Question: I want to read my text file line by line and then save to the postgresql database.But I got these ERRORS.
'''
"Warning: pg_query() [function.pg-query]: Query failed: ERROR: syntax error at or near "," LINE 2: VALUES (1113, , 21, , ); ^ in C:\xampp\htdocs\phpsave\index.php on line 28
ERROR: syntax error at or near "," LINE 2: VALUES (1113, , 21, , ); ^1114rejie23Dimakita300000
Warning: pg_query() [function.pg-query]: Query failed: ERROR: syntax error at or near "," LINE 2: VALUES (1114, , 23, , ); ^ in C:\xampp\htdocs\phpsave\index.php on line 28
ERROR: syntax error at or near "," LINE 2: VALUES (1114, , 23, , ); ^1115James24Dimakita2300000
Warning: pg_query() [function.pg-query]: Query failed: ERROR: syntax error at or near "," LINE 2: VALUES (1115, , 24, , ); ^ in C:\xampp\htdocs\phpsave\index.php on line 28
ERROR: syntax error at or near "," LINE 2: VALUES (1115, , 24, , ); ^"
'''
What's wrong in my code ? Here is my sample text file:

'''
<?php
$host = "host=localhost";
$port = "port=5432";
$dbname = "dbname=sample";
$credentials = "user=postgres password=12345";
$fh = fopen('C:/Users/DecryptDcode/Desktop/james.txt','r');
$db = pg_connect("$host $port $dbname $credentials");
if(!$db){
echo "Error : Unable to open database\n";
} else {
echo "Opened database successfully\n";
}
while (!feof($fh) ) {
$line_of_text = fgets($fh);
$parts = explode('|', $line_of_text);
print $parts[0] . $parts[1]. $parts[2] . $parts[3]. $parts[4]. "<BR>";
$sql =<<<EOF
INSERT INTO COMPANY (ID,NAME,AGE,ADDRESS,SALARY)
VALUES ($parts[0], $part[1], $parts[2], $part[3], $part[4]);
EOF;
$ret = pg_query($db, $sql);
if(!$ret){
echo pg_last_error($db);
} else {
echo "Records created successfully\n";
}
}
pg_close($db);
fclose($fh);
?>
'''
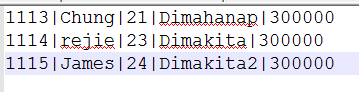
Answer: Quite obviously your code does not insert any data in positions 1, 3 and 4. The error message shows just commas and nothing in between. The offending statement in your code is this:
'''
INSERT INTO COMPANY (ID,NAME,AGE,ADDRESS,SALARY)
VALUES ($parts[0], $part[1], $parts[2], $part[3], $part[4]);
'''
Add a few s'es in part 1, 3 and 4 and some single-quotes and you are good:
'''
INSERT INTO COMPANY (ID,NAME,AGE,ADDRESS,SALARY)
VALUES ($parts[0], '$parts[1]', $parts[2], '$parts[3]', $parts[4]);
'''
Makes you wonder why PHP wouldn't bring this up by itself...